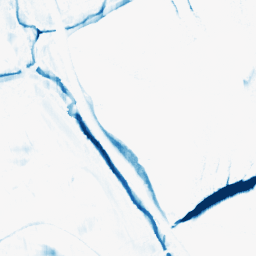
Category: morphological
Decomposition family: morphological_rect
Decomposition parameters: operation: closing
width: 5
height: 20
Upsampling method: cubic_catmull_rom
Upsampling parameters: scale: 2
Upsampling scale: 2